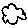
Label: cloud